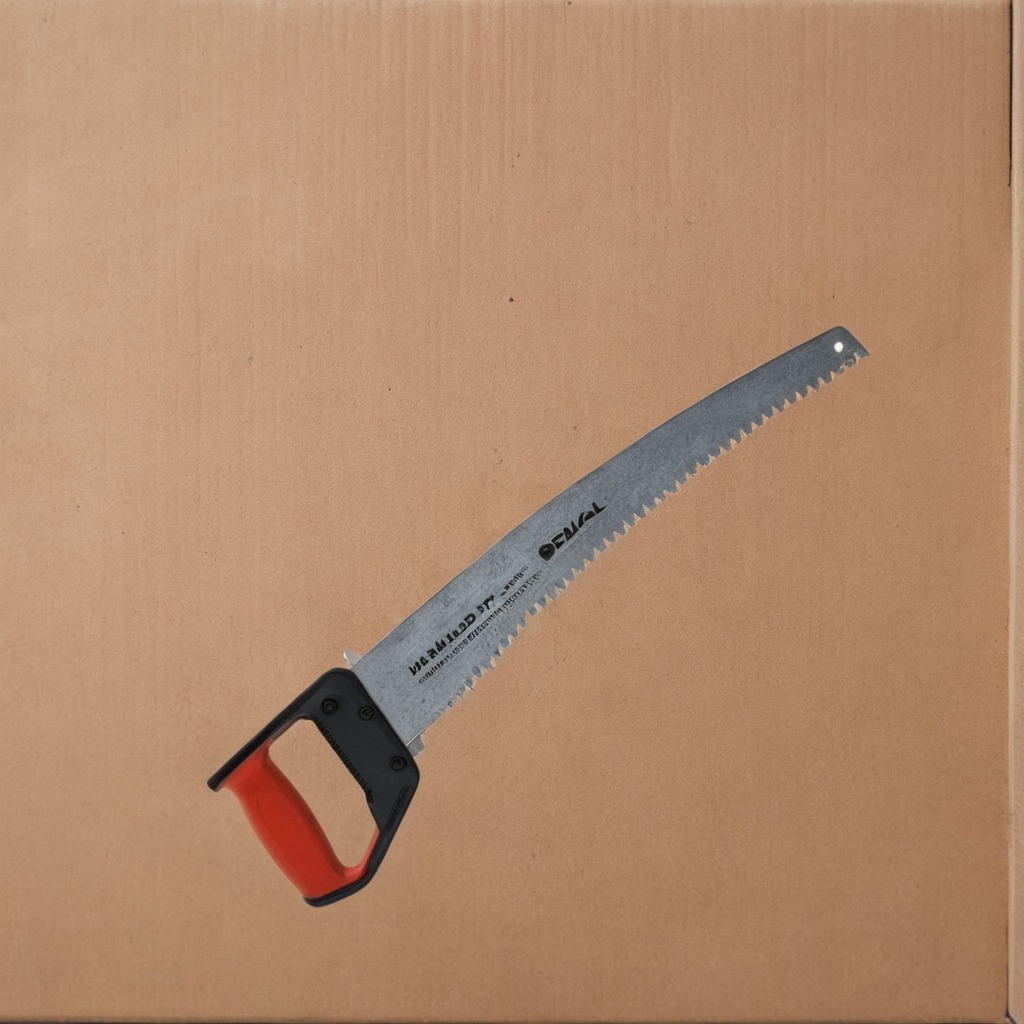
A metal saw is lying on a cardboard box surface in an outdoor workshop during daytime bright natural light soft shadows slightly creased but